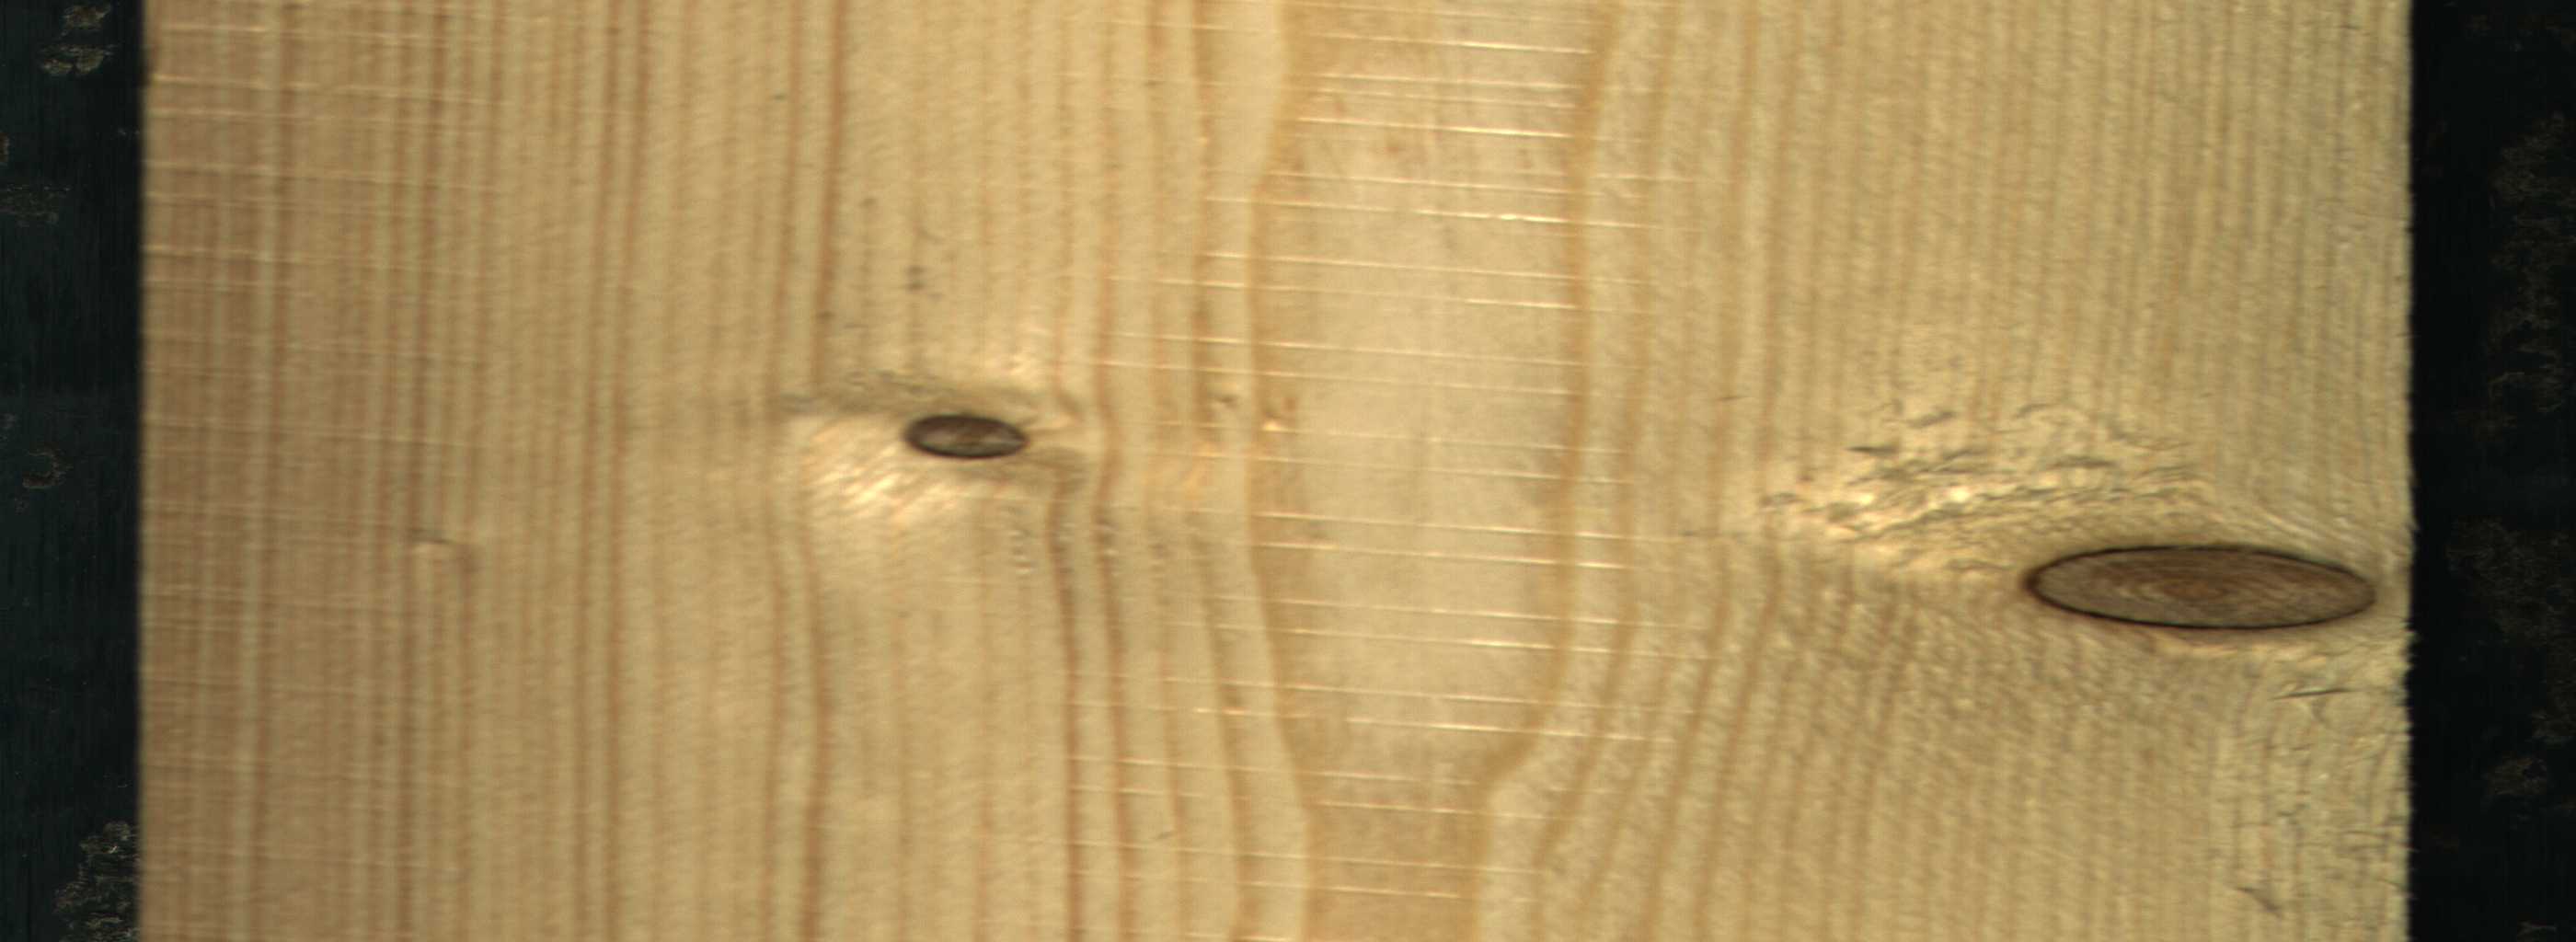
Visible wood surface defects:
Dead_Knot
Dead_Knot